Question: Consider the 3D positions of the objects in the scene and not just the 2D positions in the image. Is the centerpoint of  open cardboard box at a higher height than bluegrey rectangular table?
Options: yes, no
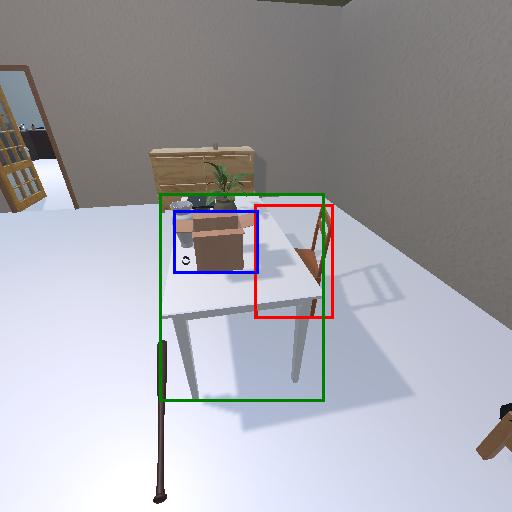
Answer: yes